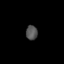
Tissue: lung
Cell type: Epithelial cells
Senescence score: 0.5565
Nuclear area (px): 161
Mean DAPI intensity: 84.186